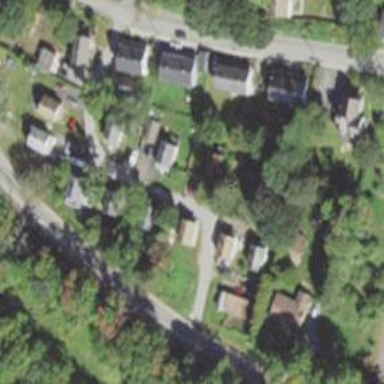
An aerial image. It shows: Residential driveway designated as service road.